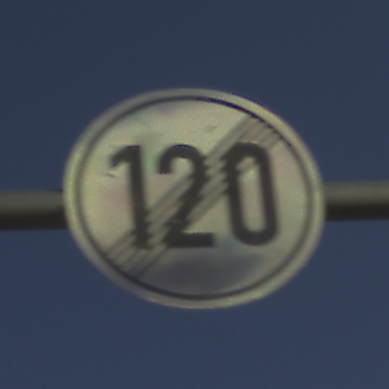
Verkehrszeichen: EndeGeschwindigkeit120
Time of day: SunriseSunset
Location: Outdoor (Nature)
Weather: Clear
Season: NotSpecified
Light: Natural